Interaction volume radius: 5 \u00c5
Interaction volume height: 20 \u00c5
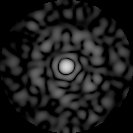
Disorder parameter: 0.8457